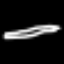
Label: pencil